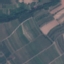
Land use / land cover: PermanentCrop